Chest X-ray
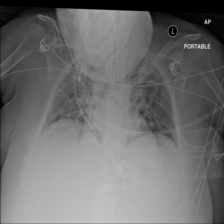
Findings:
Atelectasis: negative
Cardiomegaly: negative
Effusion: negative
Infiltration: positive
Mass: negative
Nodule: negative
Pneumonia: negative
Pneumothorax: negative
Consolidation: negative
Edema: negative
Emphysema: negative
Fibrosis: negative
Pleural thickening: negative
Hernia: negative